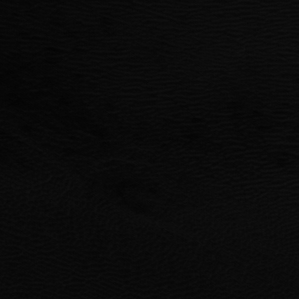
Label: frost